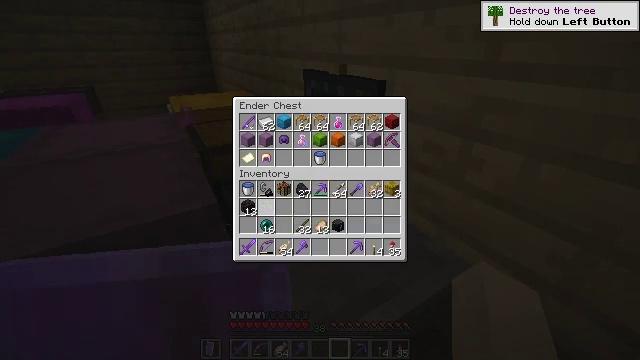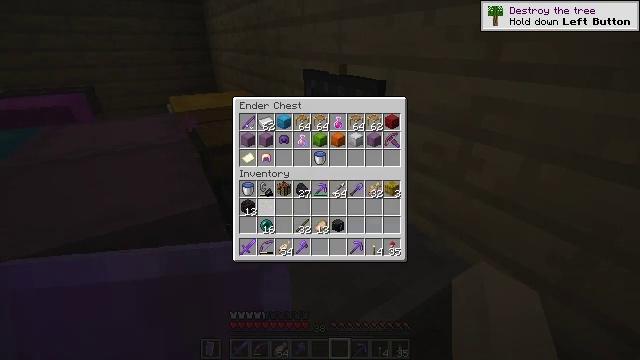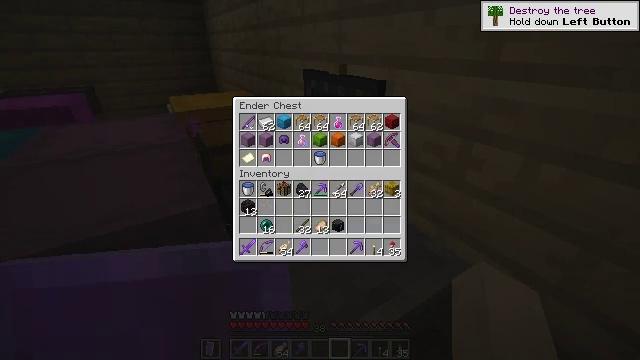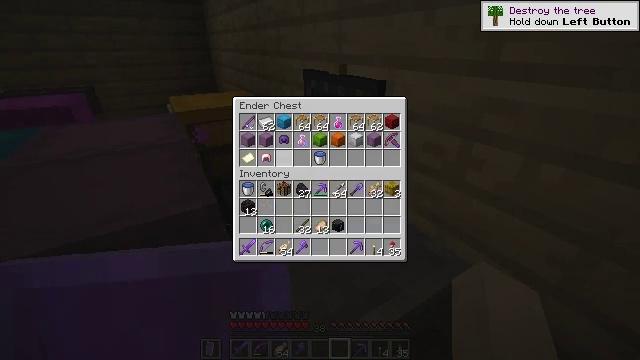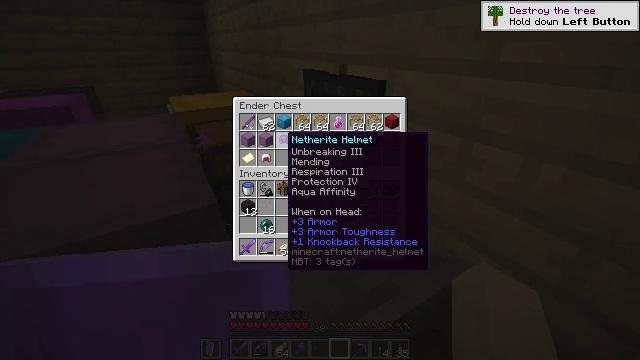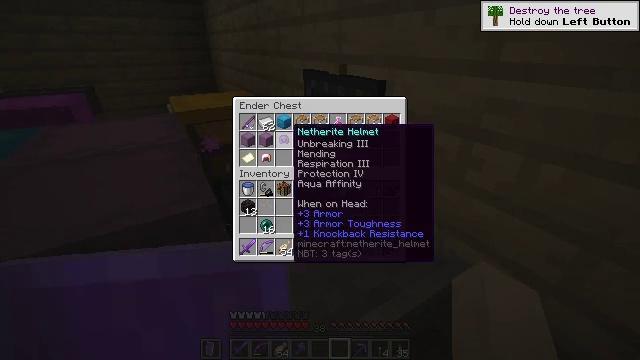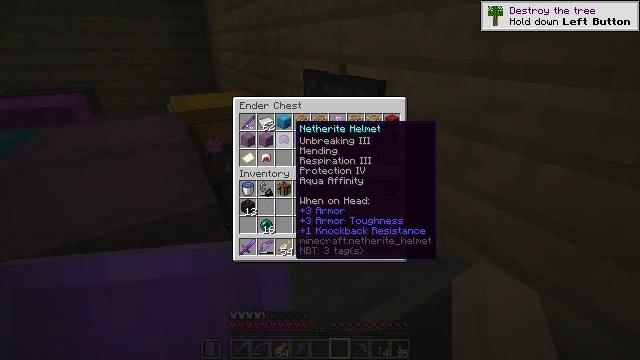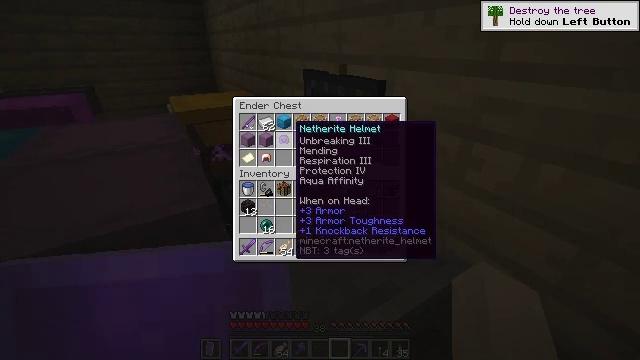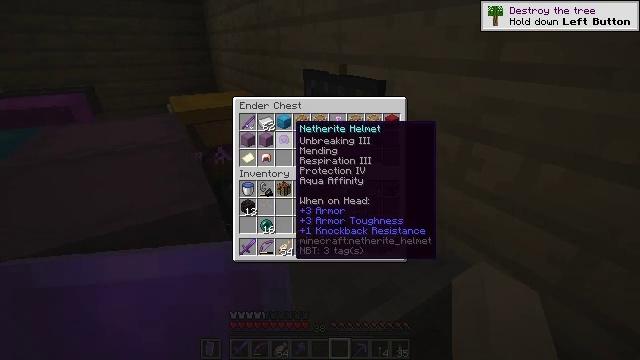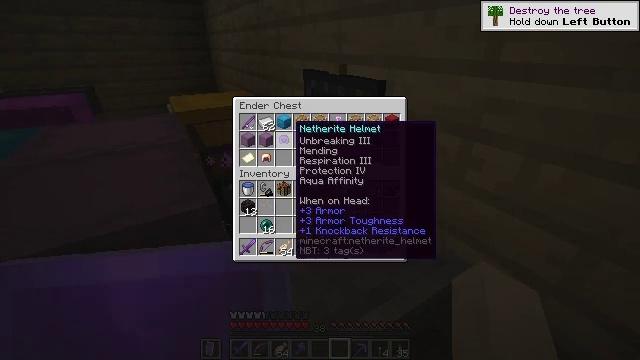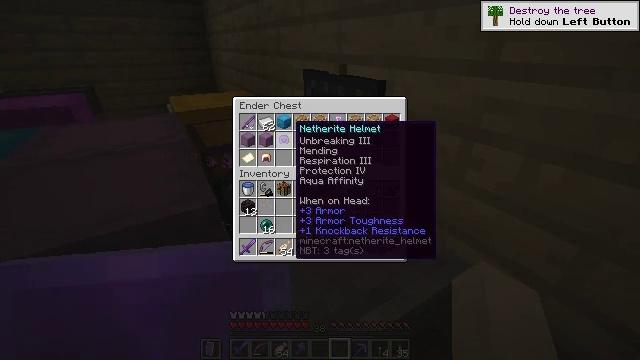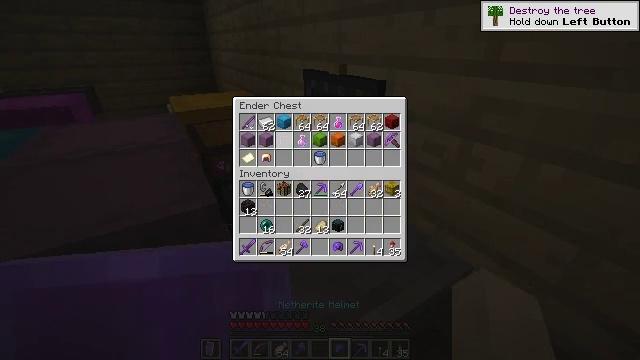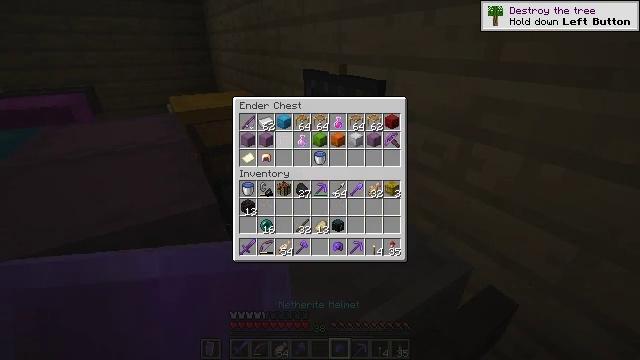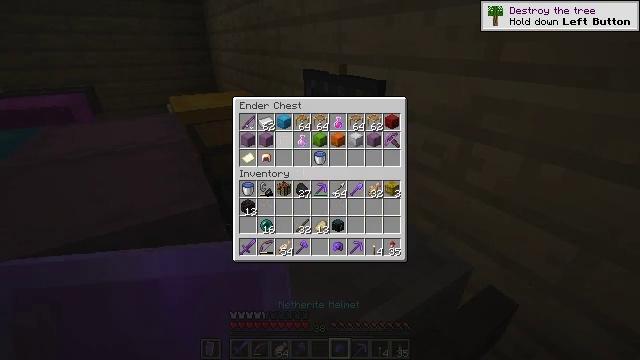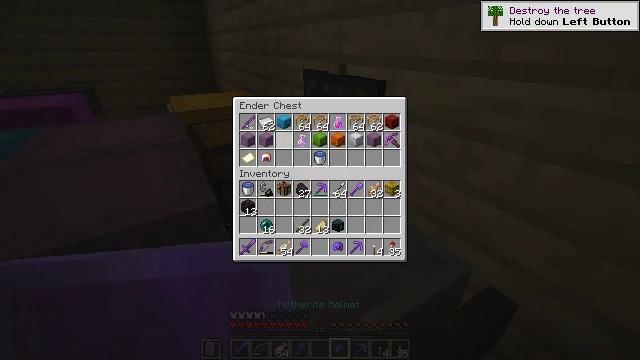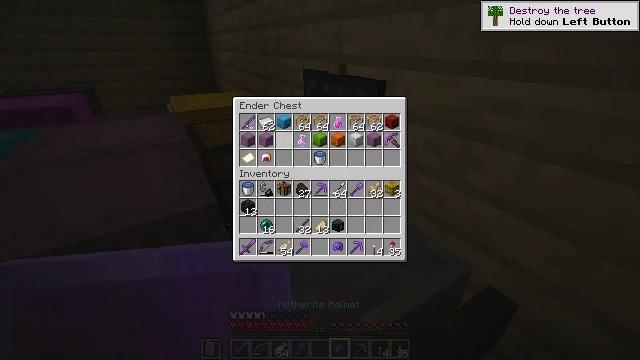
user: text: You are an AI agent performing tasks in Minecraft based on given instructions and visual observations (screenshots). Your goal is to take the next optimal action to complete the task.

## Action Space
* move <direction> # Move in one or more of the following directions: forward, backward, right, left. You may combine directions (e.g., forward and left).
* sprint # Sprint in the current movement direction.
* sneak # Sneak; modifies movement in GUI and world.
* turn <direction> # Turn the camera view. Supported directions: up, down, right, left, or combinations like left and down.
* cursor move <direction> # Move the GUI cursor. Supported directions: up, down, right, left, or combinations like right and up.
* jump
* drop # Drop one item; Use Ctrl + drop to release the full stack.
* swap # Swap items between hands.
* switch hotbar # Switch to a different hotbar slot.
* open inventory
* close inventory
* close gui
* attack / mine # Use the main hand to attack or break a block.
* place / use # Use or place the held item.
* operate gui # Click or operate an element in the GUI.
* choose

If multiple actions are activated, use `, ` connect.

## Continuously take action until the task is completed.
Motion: motion action
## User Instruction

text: craft item air
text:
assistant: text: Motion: sneak
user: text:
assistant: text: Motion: sneak, turn up
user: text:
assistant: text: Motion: sneak, turn up
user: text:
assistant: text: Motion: sneak
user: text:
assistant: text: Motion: sneak, turn up
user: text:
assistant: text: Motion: sneak
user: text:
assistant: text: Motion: sneak
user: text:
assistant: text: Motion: sneak
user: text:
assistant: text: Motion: sneak
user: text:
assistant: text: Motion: sneak
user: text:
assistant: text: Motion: sneak, attack / mine
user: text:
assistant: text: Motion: sneak, attack / mine
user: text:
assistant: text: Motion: sneak, attack / mine
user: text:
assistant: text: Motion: sneak
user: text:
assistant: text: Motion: no_op
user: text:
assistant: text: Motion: no_op
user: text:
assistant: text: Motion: no_op
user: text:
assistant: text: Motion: no_op
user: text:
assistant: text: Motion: no_op
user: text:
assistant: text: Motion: no_op
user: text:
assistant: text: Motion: no_op
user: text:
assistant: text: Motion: turn left and up
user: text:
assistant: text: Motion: turn left and up
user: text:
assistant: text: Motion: turn left
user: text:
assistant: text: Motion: no_op
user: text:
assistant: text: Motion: use / place
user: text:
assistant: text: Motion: use / place
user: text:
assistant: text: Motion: use / place
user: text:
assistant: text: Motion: no_op
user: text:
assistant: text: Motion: move forward